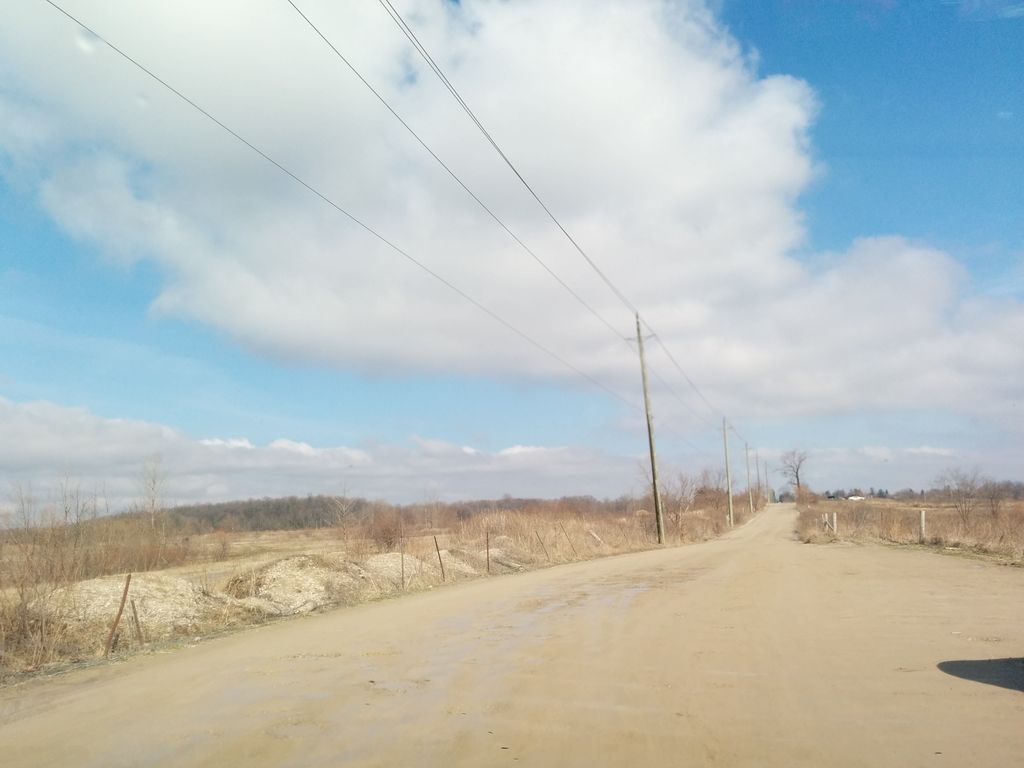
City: kitchener-waterloo